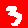
Digit: 3